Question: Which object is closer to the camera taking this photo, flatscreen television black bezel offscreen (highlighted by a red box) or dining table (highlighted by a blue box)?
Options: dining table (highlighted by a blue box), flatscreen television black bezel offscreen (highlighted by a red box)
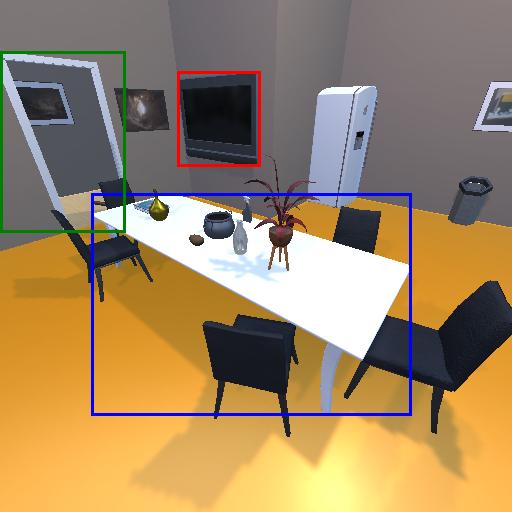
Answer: dining table (highlighted by a blue box)